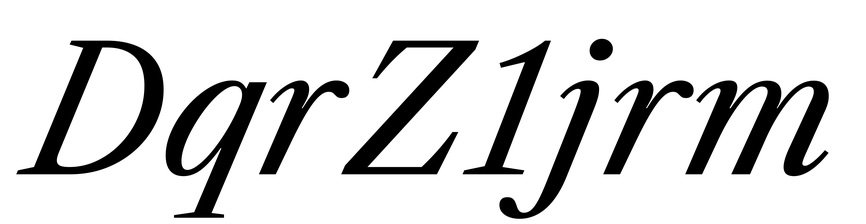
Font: LibreCaslonText-Italic_Italic